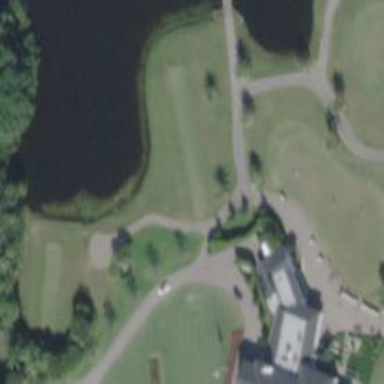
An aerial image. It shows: Service road used as golf cart path.